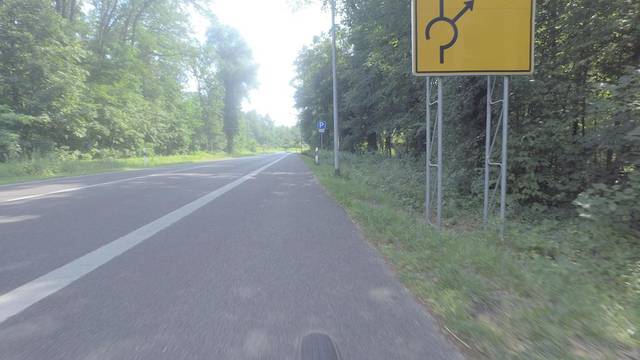
Region: Germany
Coordinates: 52.361, 13.189